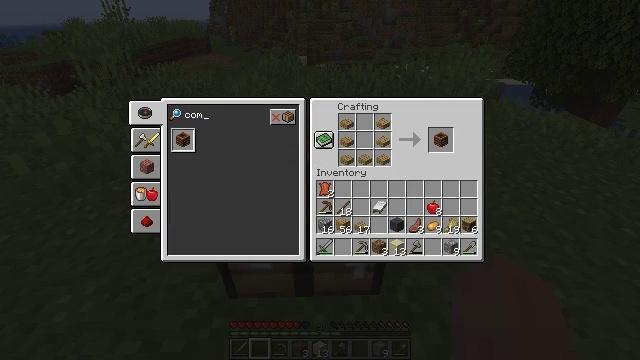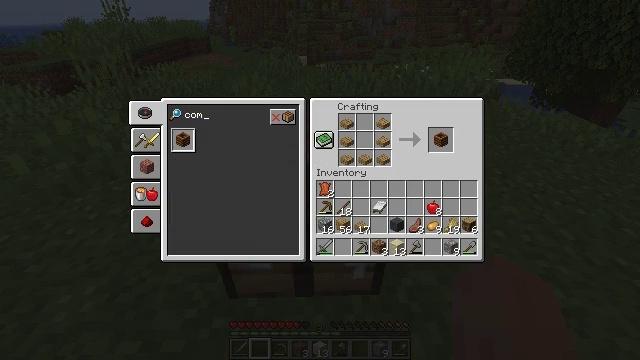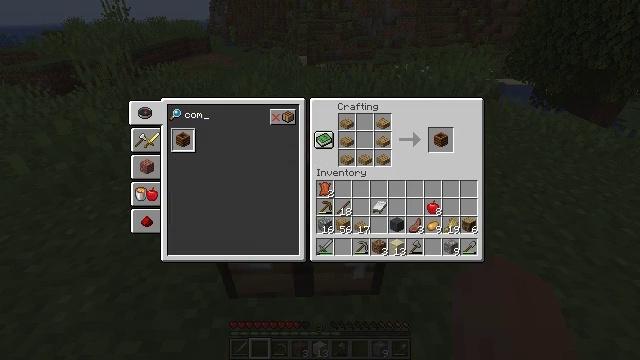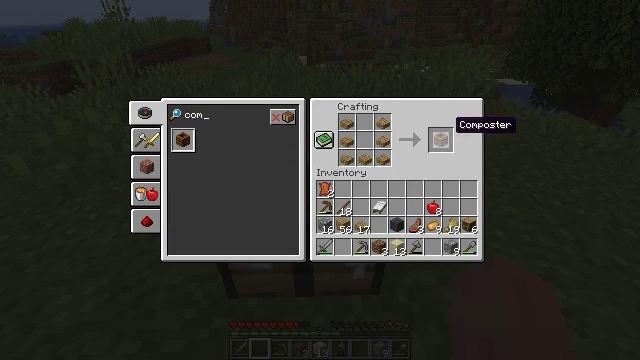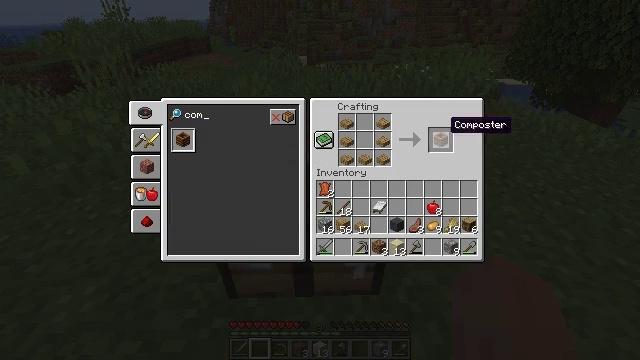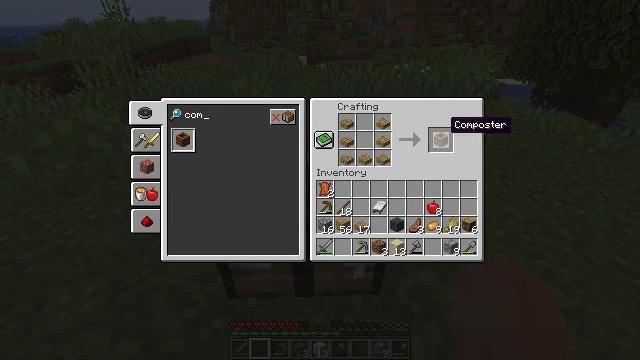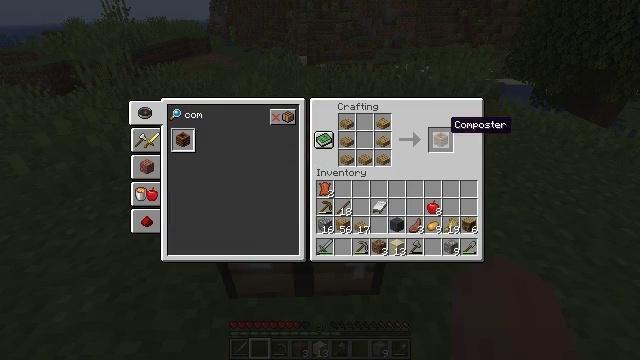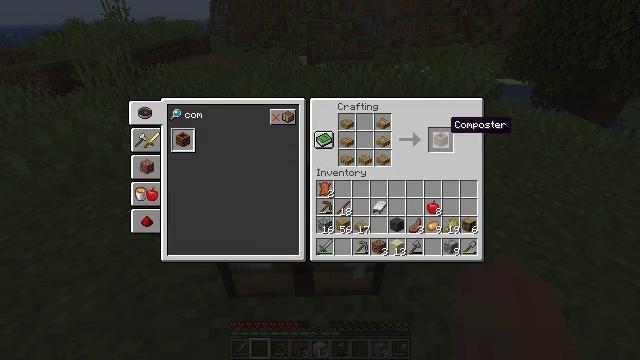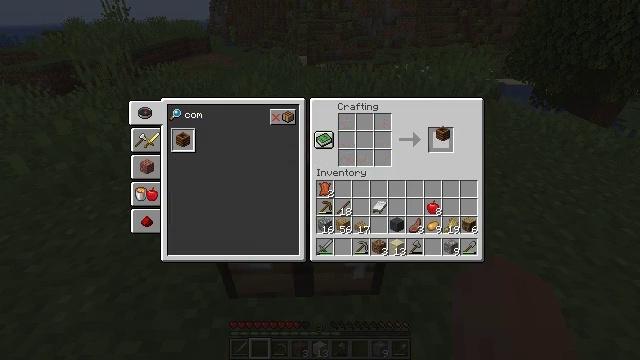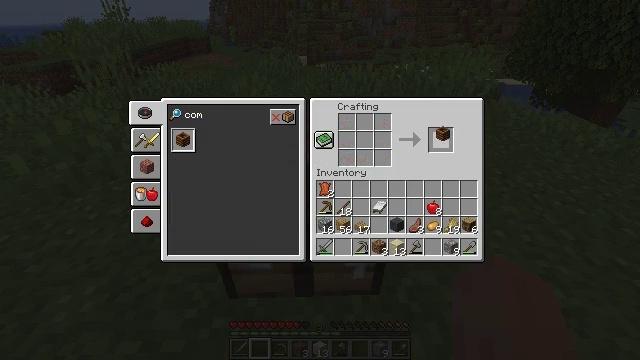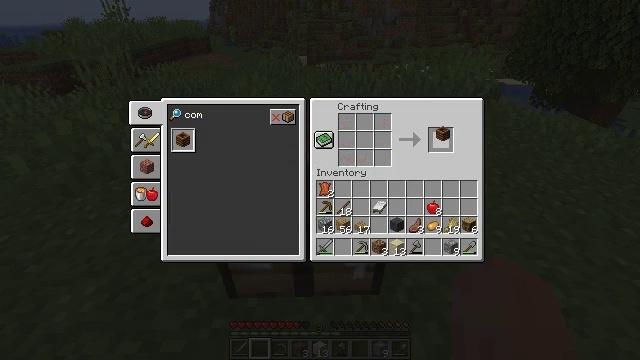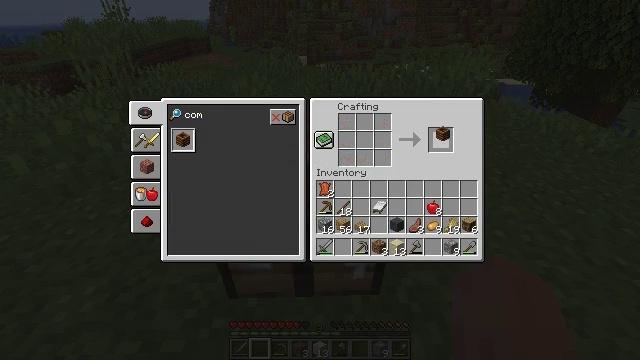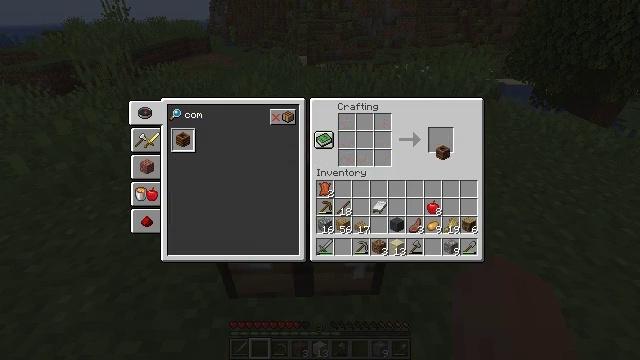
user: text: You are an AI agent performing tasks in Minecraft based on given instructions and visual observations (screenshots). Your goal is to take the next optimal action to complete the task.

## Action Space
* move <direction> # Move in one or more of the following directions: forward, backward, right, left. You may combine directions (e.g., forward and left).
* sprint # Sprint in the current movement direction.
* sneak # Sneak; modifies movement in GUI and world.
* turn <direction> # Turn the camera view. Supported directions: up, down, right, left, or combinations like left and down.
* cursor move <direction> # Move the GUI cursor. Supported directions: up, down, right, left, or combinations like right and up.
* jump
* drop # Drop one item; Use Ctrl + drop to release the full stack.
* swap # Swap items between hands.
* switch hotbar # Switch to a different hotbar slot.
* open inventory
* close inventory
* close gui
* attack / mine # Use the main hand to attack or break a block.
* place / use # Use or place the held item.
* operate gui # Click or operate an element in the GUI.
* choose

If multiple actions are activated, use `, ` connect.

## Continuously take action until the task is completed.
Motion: motion action
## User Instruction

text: Build a composter with wooden slabs.
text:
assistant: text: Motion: no_op
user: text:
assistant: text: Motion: no_op
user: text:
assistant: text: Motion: no_op
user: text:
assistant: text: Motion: no_op
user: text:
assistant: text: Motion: no_op
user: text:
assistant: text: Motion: no_op
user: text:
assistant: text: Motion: no_op
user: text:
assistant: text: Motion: operate gui
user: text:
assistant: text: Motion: operate gui
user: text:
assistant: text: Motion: operate gui
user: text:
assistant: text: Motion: no_op
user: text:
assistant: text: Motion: cursor move down
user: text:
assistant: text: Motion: no_op